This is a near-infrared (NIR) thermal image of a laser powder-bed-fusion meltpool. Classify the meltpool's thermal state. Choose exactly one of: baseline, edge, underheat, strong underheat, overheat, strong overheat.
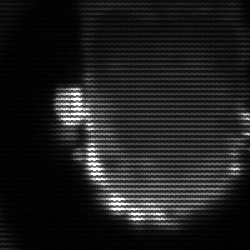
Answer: baseline